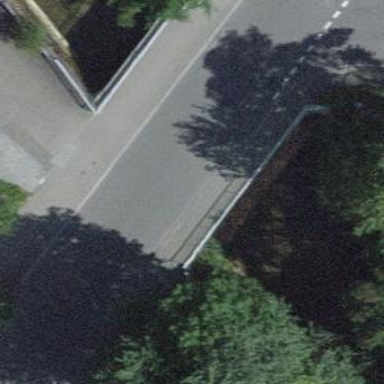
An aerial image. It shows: Unclassified road on bridge.